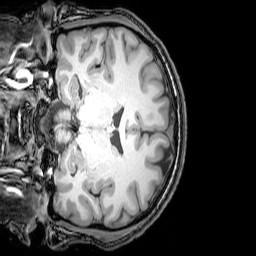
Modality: T1w
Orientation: coronal
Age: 25
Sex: male
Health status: healthy
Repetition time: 0.081 s
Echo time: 0.037 s